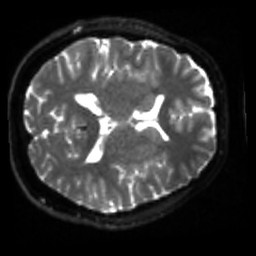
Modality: sbref
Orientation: axial
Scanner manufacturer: siemens
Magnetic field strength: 3 T
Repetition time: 4 s
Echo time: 0.0594 s